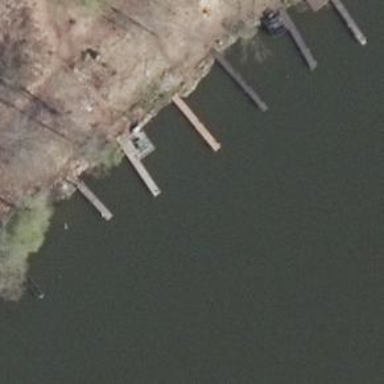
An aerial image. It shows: Man-made pier.